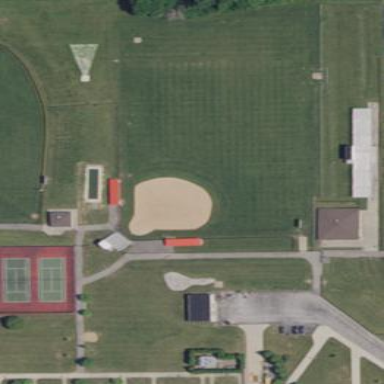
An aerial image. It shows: Baseball pitch for leisure and sports activities.